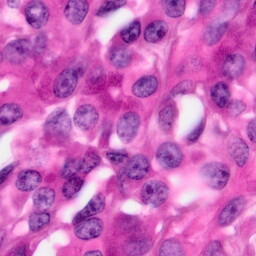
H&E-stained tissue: Pancreatic